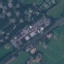
Land use / land cover: Highway